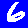
Digit: 6